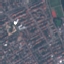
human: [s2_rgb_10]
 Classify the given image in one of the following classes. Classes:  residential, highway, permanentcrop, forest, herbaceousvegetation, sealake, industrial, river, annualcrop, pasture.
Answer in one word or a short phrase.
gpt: Residential